九年级 · 变换几何
如图, 在直角坐标系中, $\triangle A B C$ 与 $\triangle O D E$ 是位似图形, 点 $O$ 是坐标原点, 点 $A, B, C, D, E$ 坐标分别为 $A(2,1) 、 B(3,3) 、 C(2,3) 、 D(2,4) 、 E(0,4)$,则位似中心的坐标为 $\qquad$ .

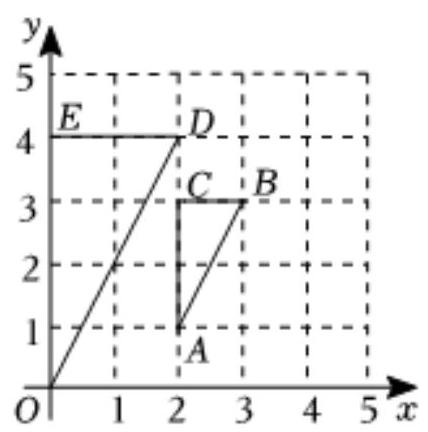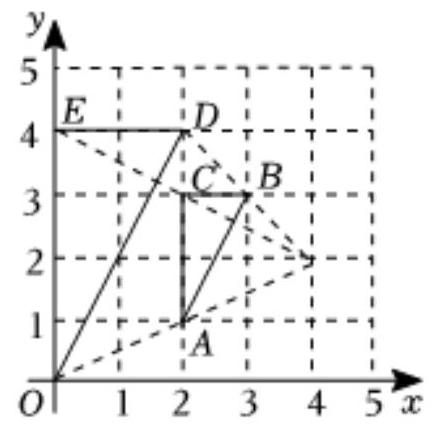
答案:  $(4,2)$

解析: 解：如图所示：位似中心在三条连线的交点位置,

$\because$ 点 $O(0,0)$, 点 $A(2,1)$, 位似变换的相似比为 $2: 1$,

$\therefore$ 位似中心的坐标为 $(4,2)$,

故答案为: $(4,2)$.

根据位似变换的相似比为 2 : 1 , 可求得位似中心的坐标为 $(4,2)$.

本题考查的是位似变换的概念, 坐标与图形的性质, 掌握相关性质是解决问题的关键